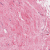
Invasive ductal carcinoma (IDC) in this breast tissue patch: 0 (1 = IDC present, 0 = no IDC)